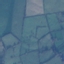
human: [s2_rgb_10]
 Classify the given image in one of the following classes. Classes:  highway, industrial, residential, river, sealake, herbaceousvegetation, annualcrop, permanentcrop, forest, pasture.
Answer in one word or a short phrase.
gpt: Pasture